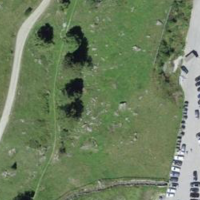
EUNIS habitat code: 26
Species observed at this site:
Lathyrus pratensis